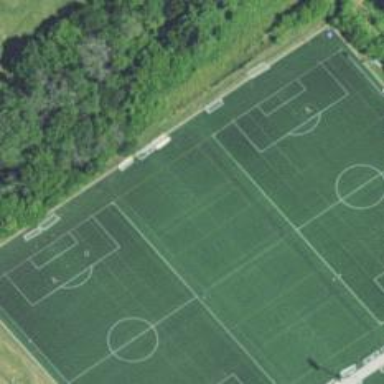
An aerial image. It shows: Soccer pitch for leisureland activities.